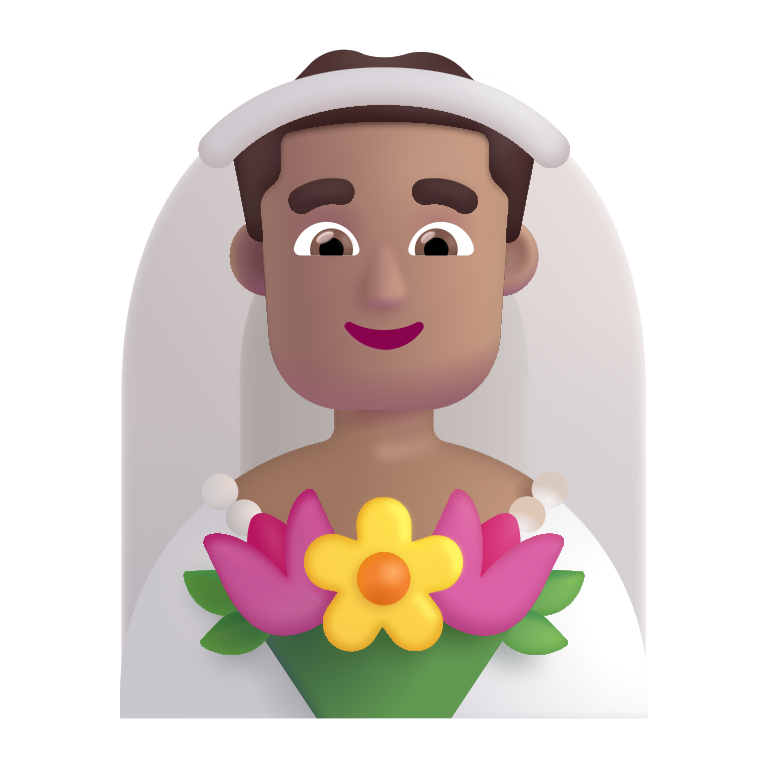
man with veil color